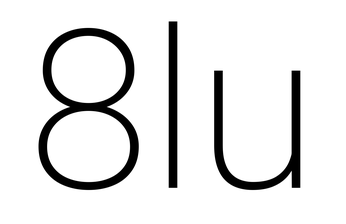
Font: Roboto_ExtraLight